Interaction volume radius: 5 \u00c5
Interaction volume height: 10 \u00c5
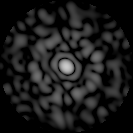
Disorder parameter: 0.8159